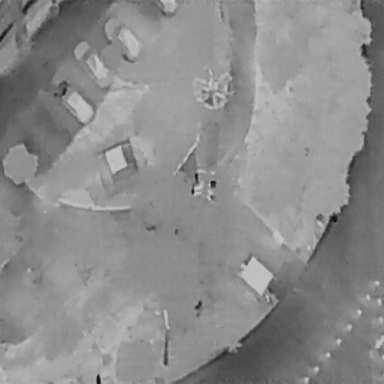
There are four Cars in the infrared image.